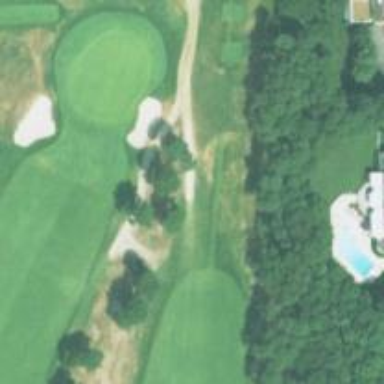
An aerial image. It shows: Path designated for golf carts.